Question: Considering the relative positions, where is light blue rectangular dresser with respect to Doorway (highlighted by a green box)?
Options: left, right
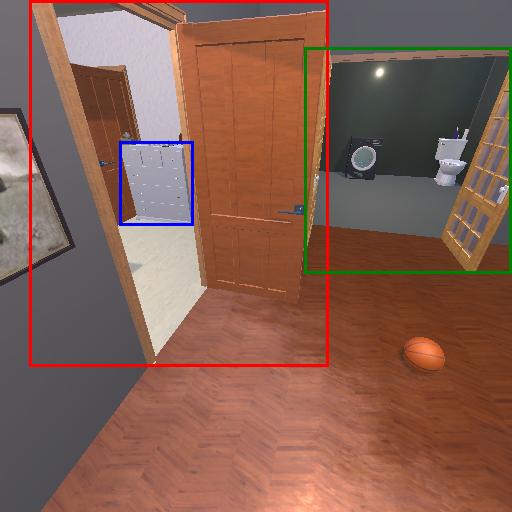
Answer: left